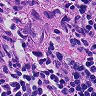
Metastatic tissue present: yes